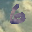
Label: 6